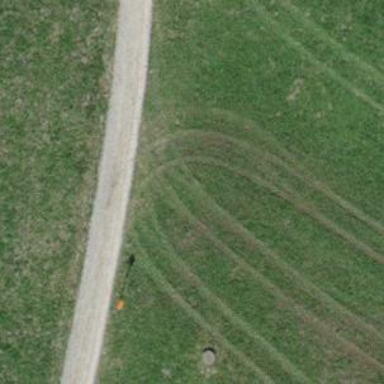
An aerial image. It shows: Pipeline marker.